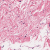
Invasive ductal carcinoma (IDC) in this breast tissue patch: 0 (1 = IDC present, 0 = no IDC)